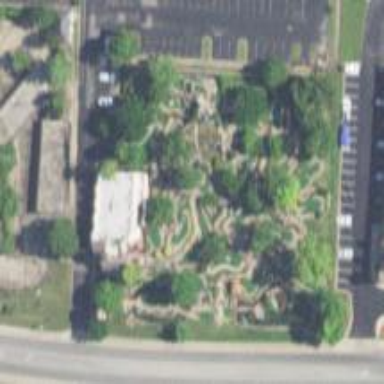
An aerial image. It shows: Miniature golf course.